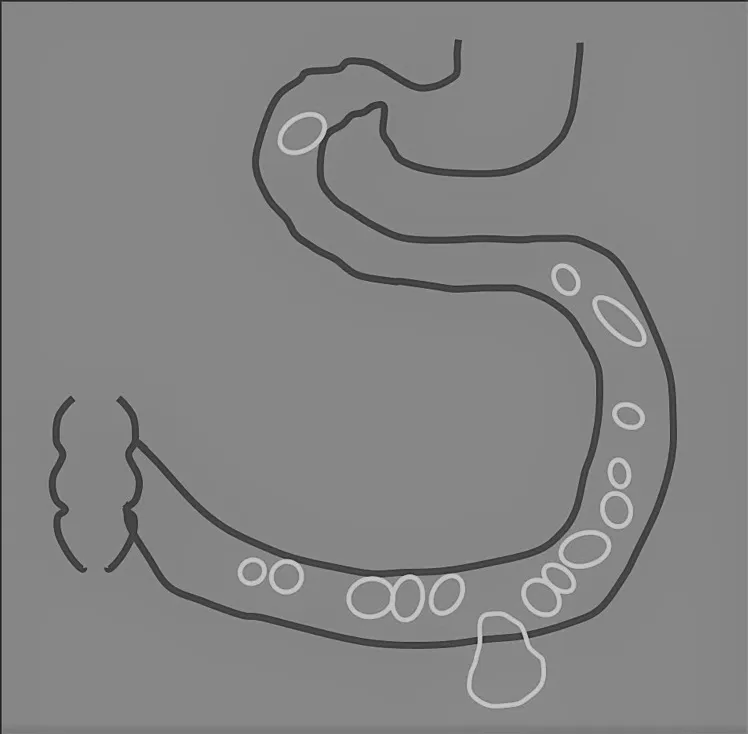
Schema of location of multiple GI lipomas.
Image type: radiology (x_ray)